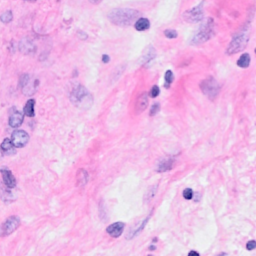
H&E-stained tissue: Breast